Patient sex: F
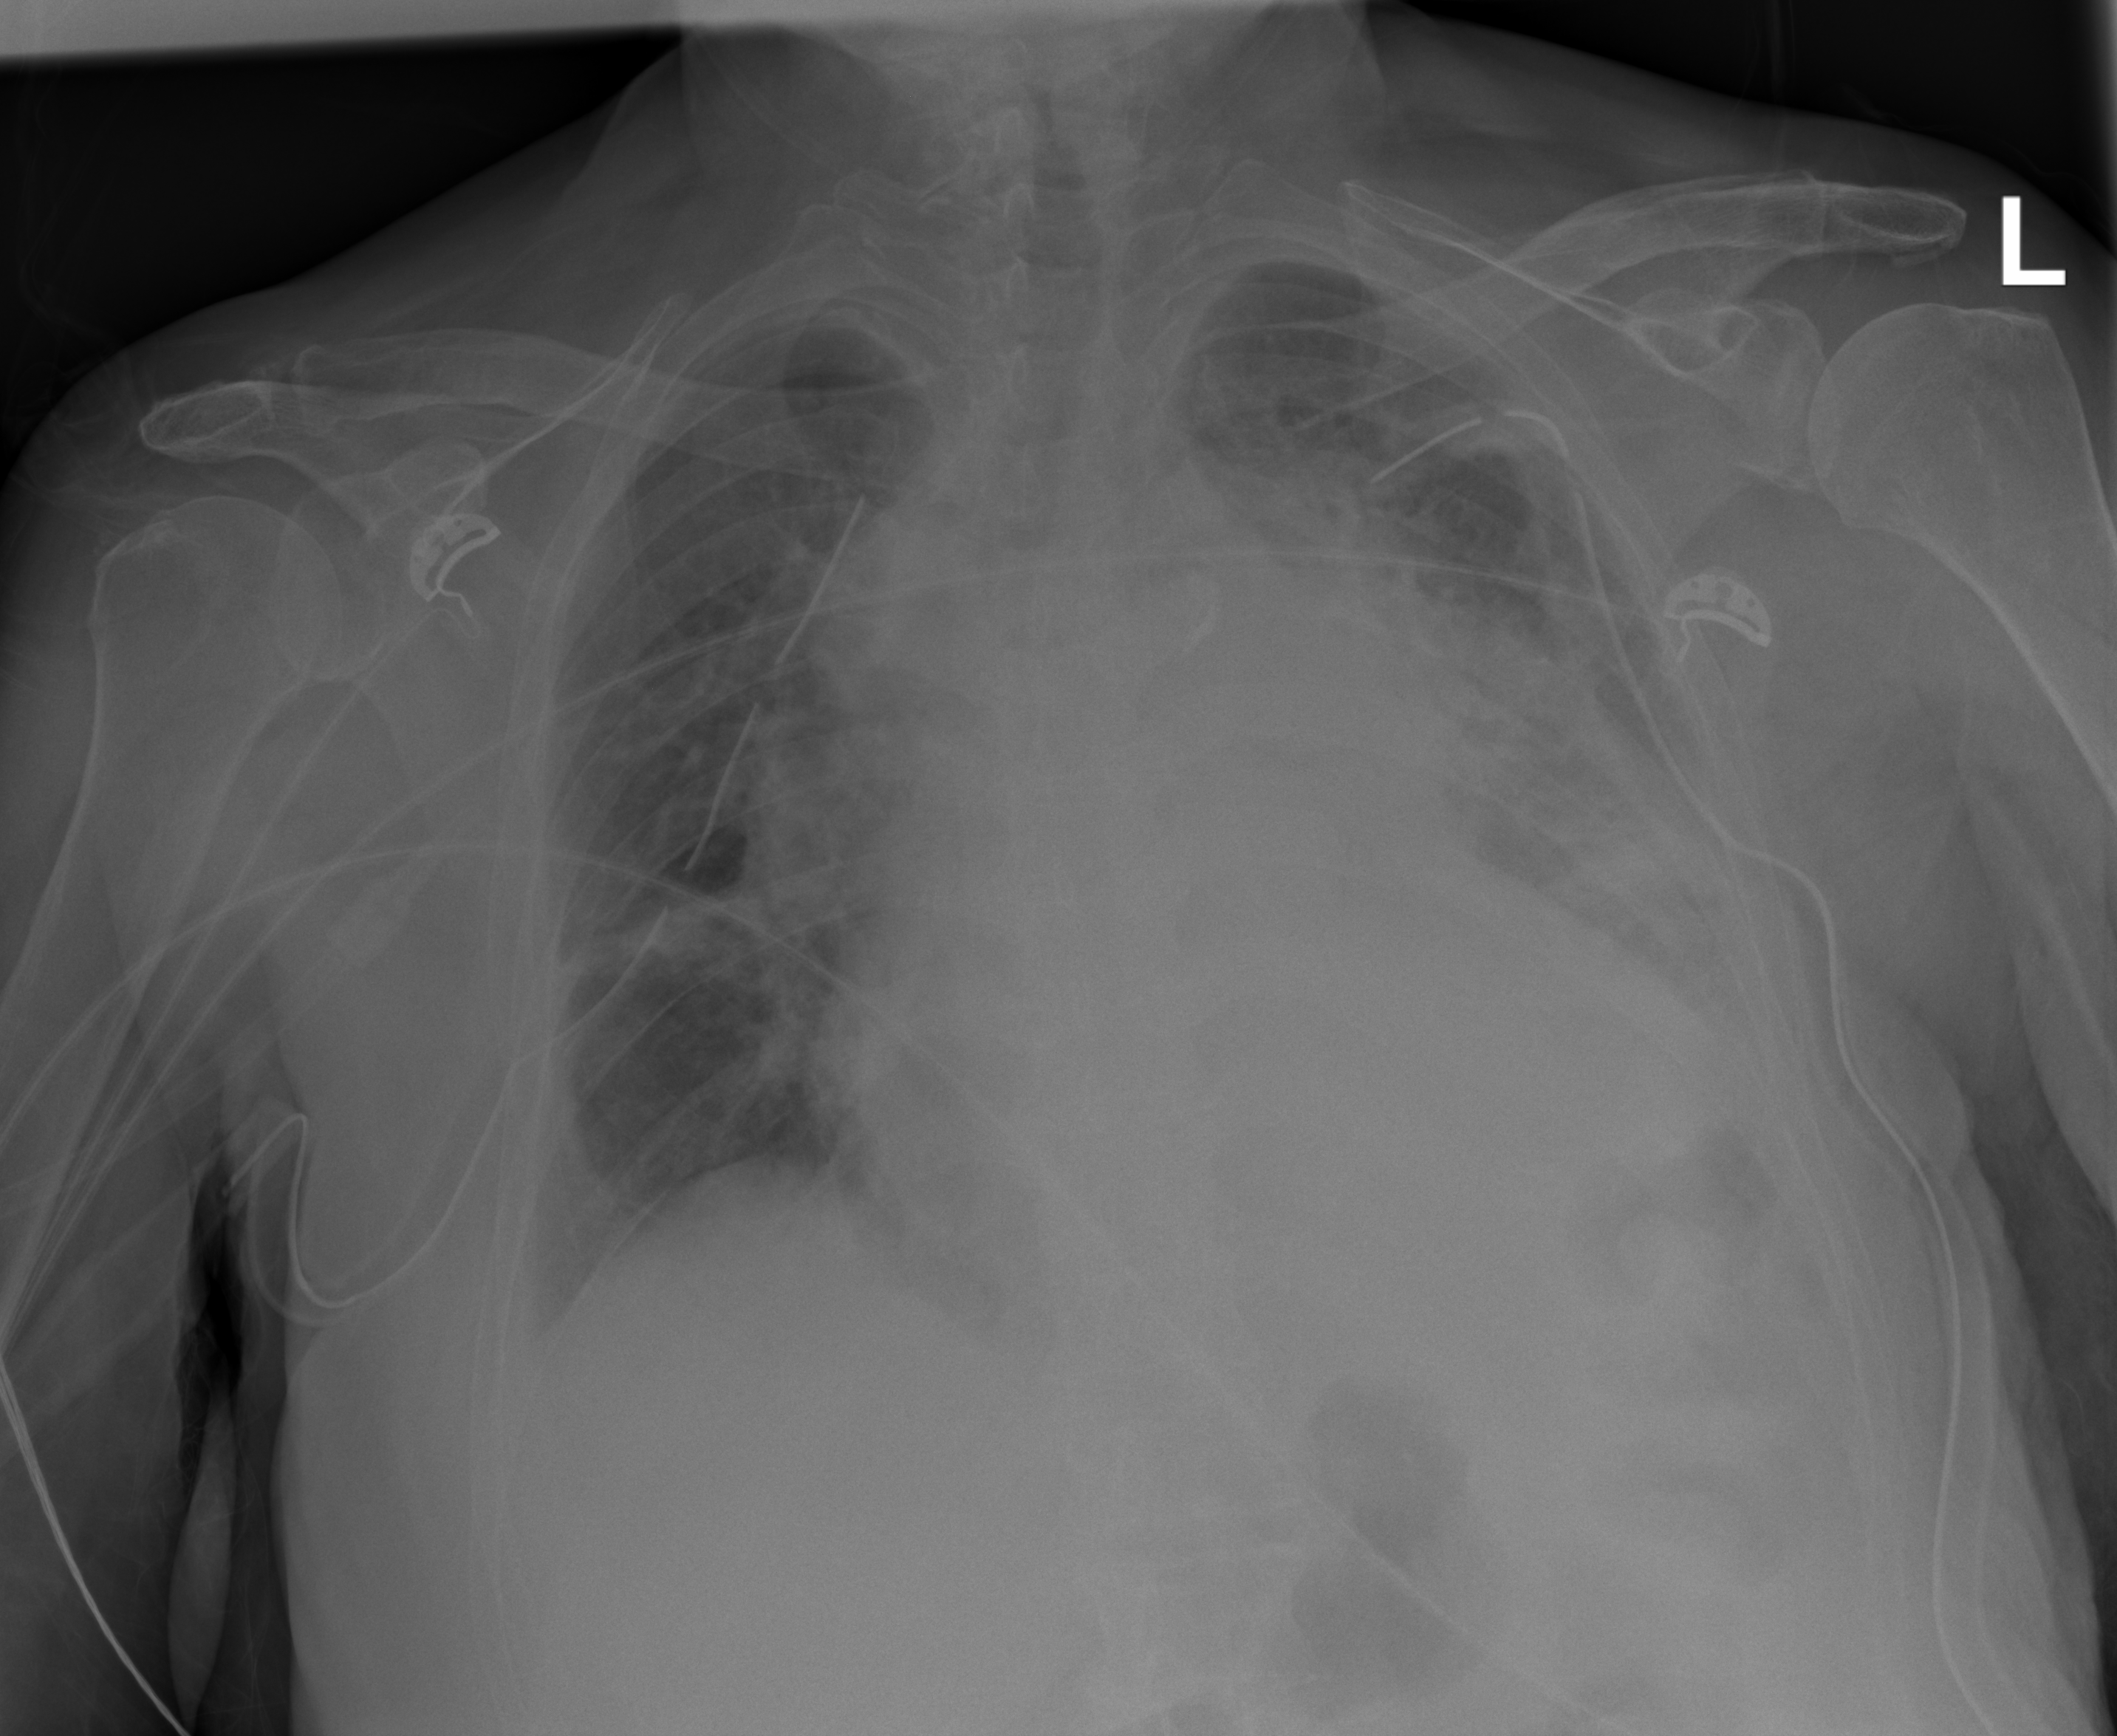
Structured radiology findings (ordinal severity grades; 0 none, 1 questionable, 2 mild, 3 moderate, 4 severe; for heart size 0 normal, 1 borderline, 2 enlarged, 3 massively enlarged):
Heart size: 2
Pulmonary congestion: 2
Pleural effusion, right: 1
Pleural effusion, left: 2
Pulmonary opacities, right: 2
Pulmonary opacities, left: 2
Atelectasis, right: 2
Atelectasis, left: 2